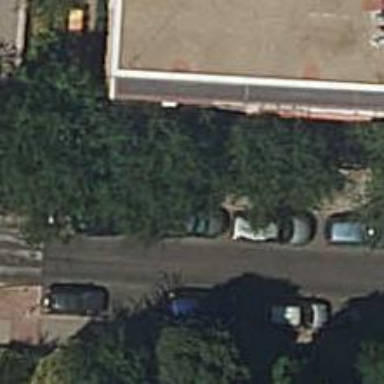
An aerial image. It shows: Motorcycle parking facility.